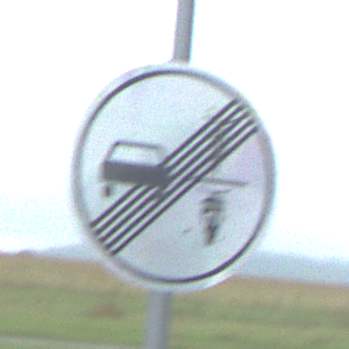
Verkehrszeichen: EndeVerbotUeberholenEinspurigeFahrzeuge
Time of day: Midday
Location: Outdoor (Suburban)
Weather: Overcast
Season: NotSpecified
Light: Natural